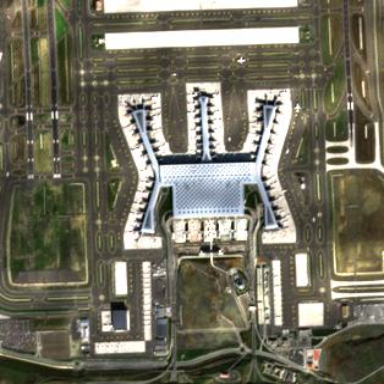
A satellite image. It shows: Airport terminal building.